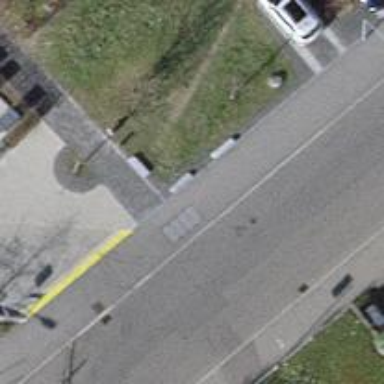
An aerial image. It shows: Block barrier.